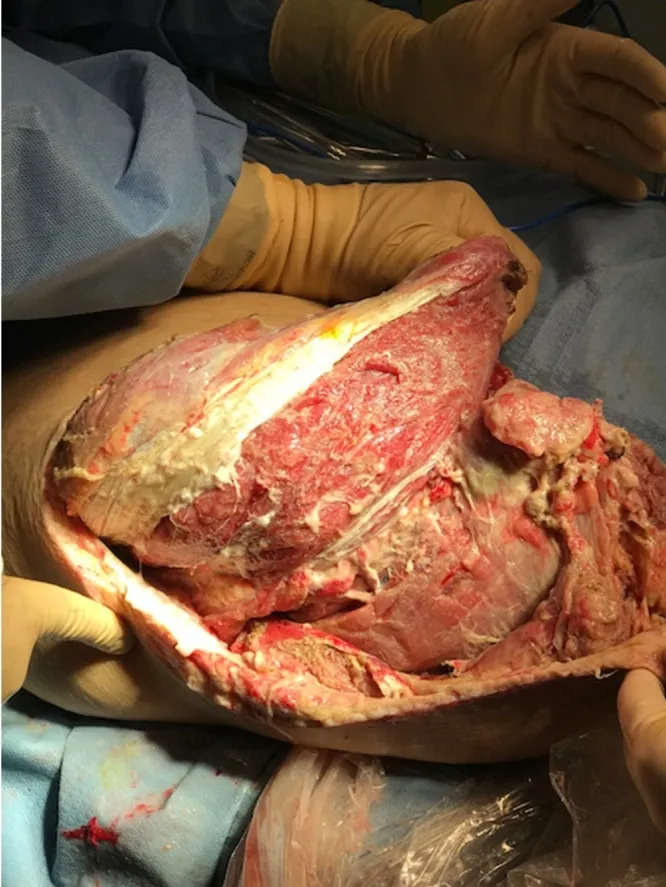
Intra-operative photo of right lower extremity. . Taken during initial AKA revision and soft tissue debridement for extensive necrotizing infection.
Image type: medical_photograph (other_medical_photograph)